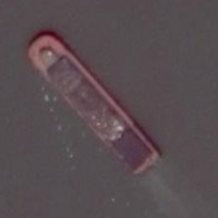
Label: civil